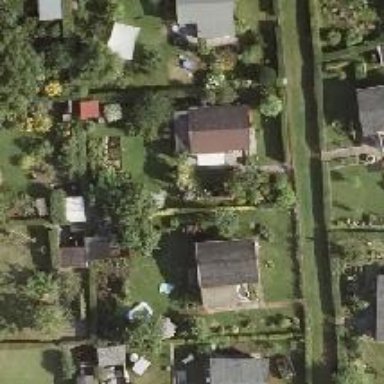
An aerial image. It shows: Plot within allotments.